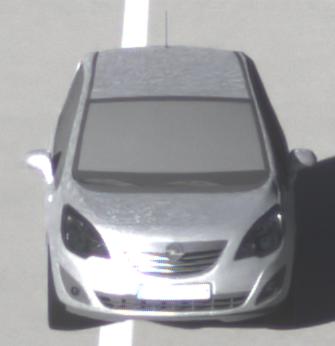
Make: Opel
Model: Meriva 1.4
Detailed model: Meriva (B)
Model produced from: 2010/05
Model produced until: 2013/11
Doors: 5
Color: white
Road condition: dry road
Daytime: sunrise or sunset
Contrast: medium contrast